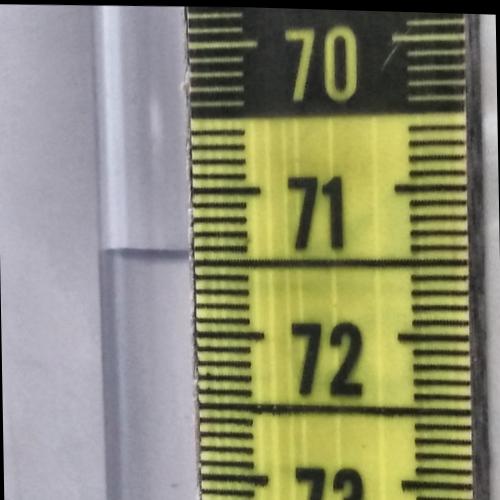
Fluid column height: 71.4 cm